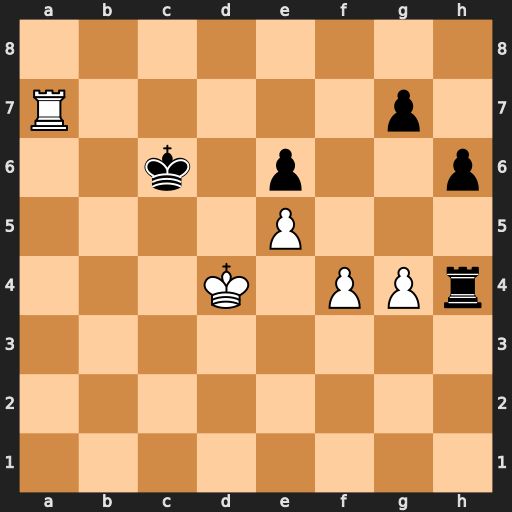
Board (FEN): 8/R5p1/2k1p2p/4P3/3K1PPr/8/8/8
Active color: w
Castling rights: -
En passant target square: -
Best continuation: Rxg7 h5 Re7 hxg4 Rxe6+